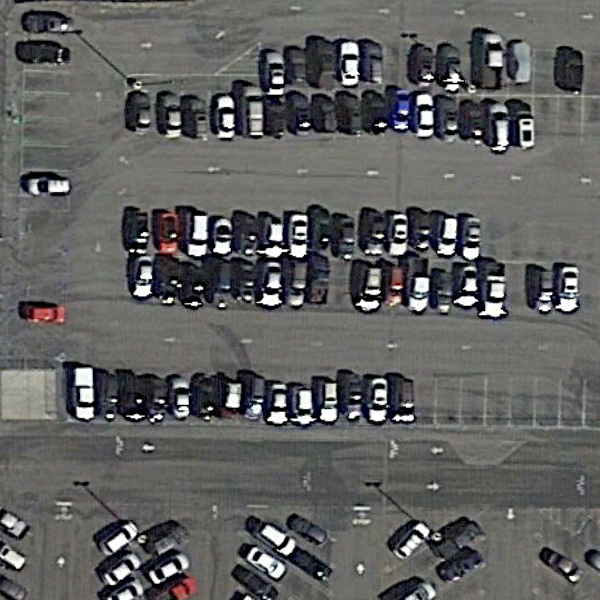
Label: Parking